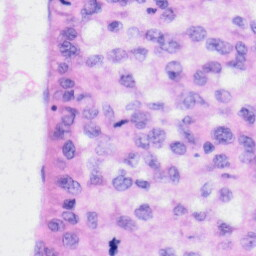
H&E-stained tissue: Liver